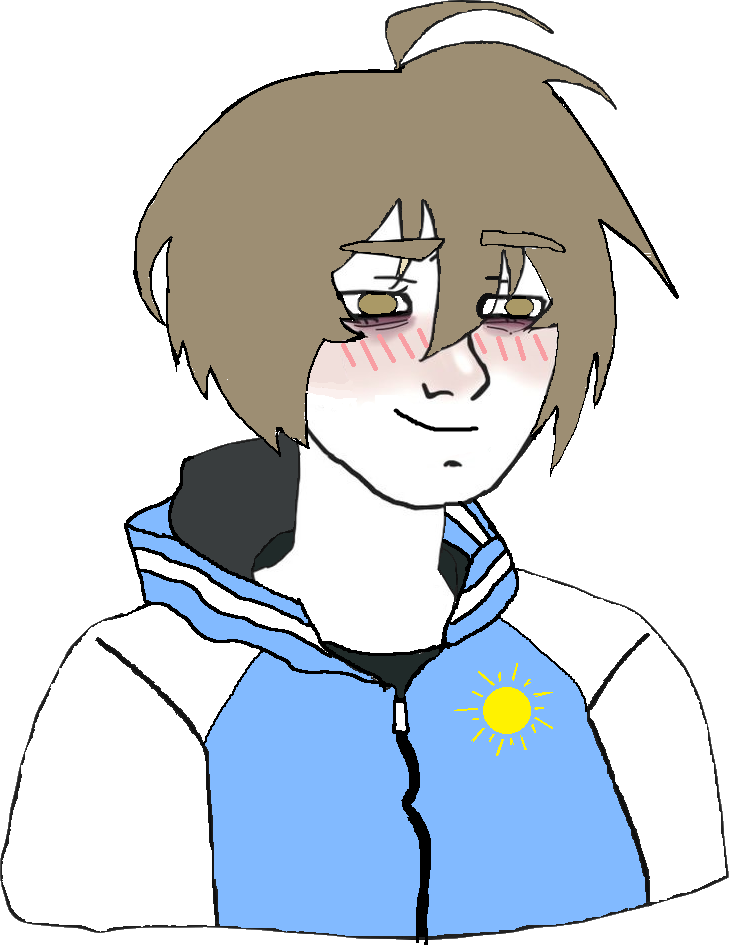
Label: 5_Twinkjak